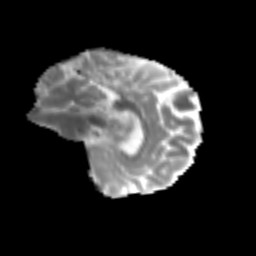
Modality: MD
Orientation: sagittal
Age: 67
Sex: female
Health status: ill
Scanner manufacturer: siemens
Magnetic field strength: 3 T
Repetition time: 8.7 s
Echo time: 0.11 s